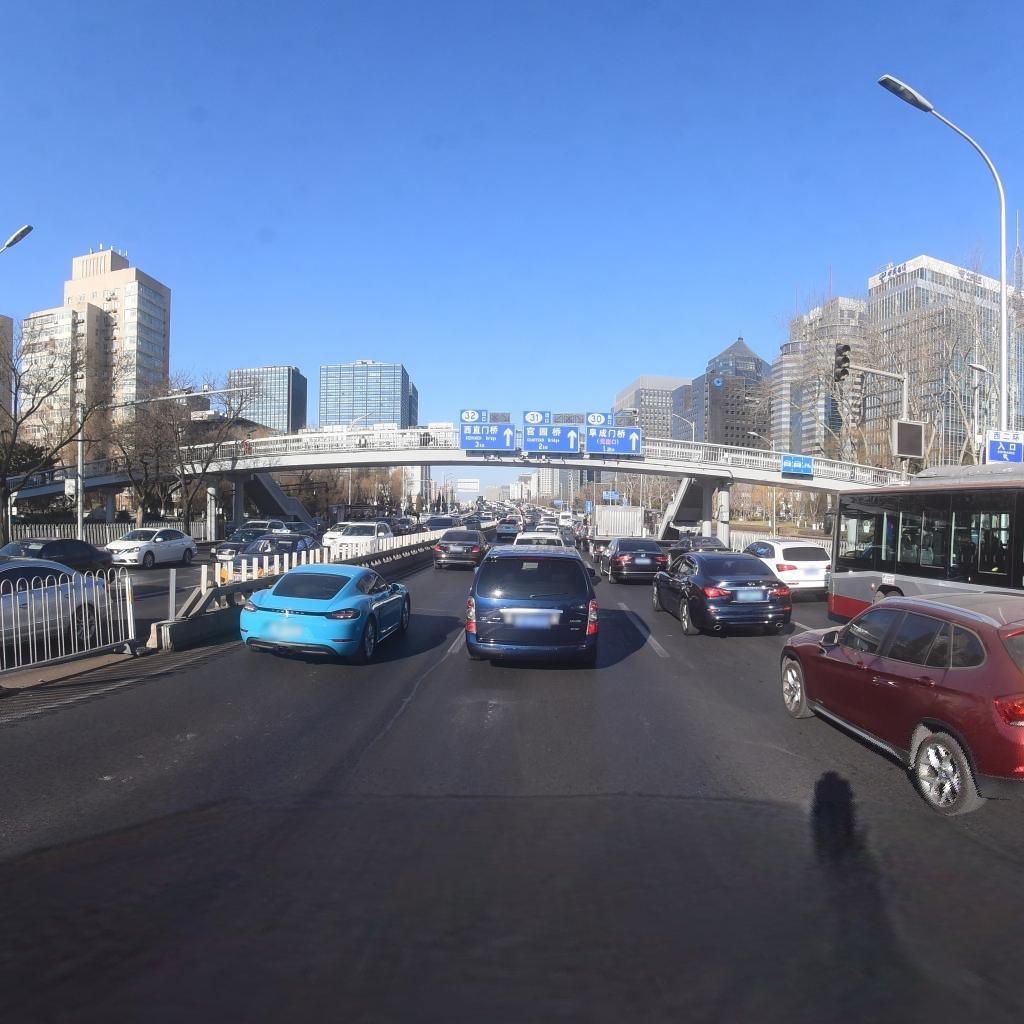
Region: Xicheng
Road damage annotations: transverse patch, longitudinal patch